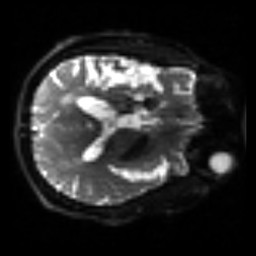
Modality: sbref
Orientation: axial
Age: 59
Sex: male
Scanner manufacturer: siemens
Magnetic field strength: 3 T
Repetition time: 3.2 s
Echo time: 0.081 s